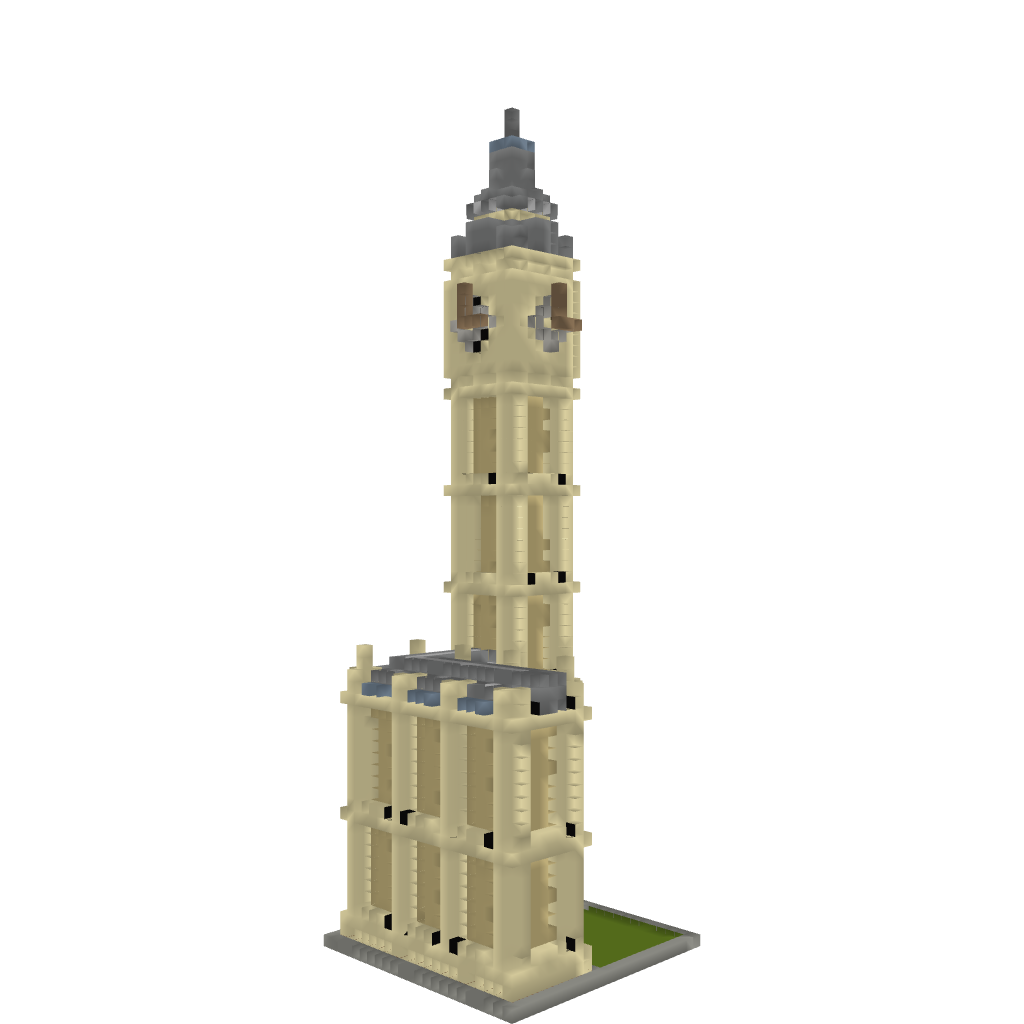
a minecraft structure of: Big Ben